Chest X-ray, PA view. Patient: 41 years old, sex M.
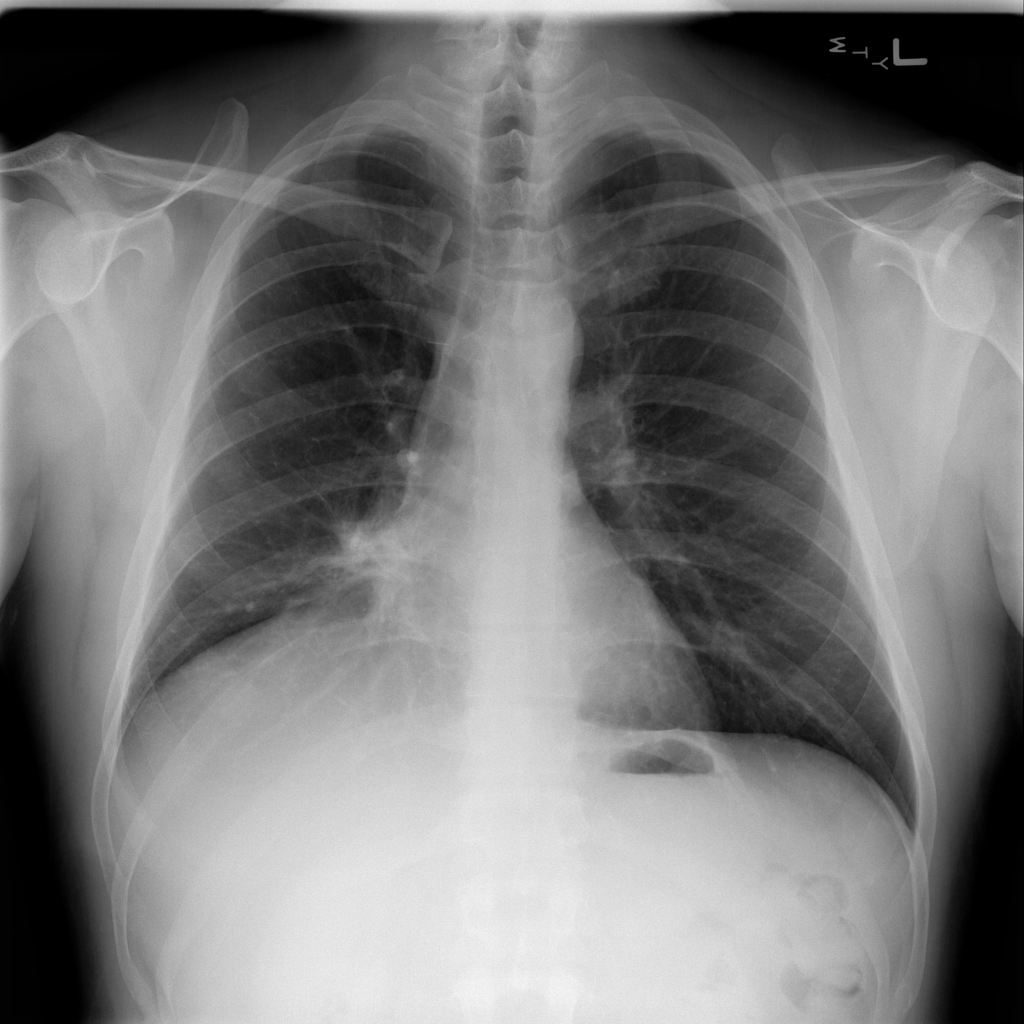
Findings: Atelectasis, Emphysema, Pneumothorax